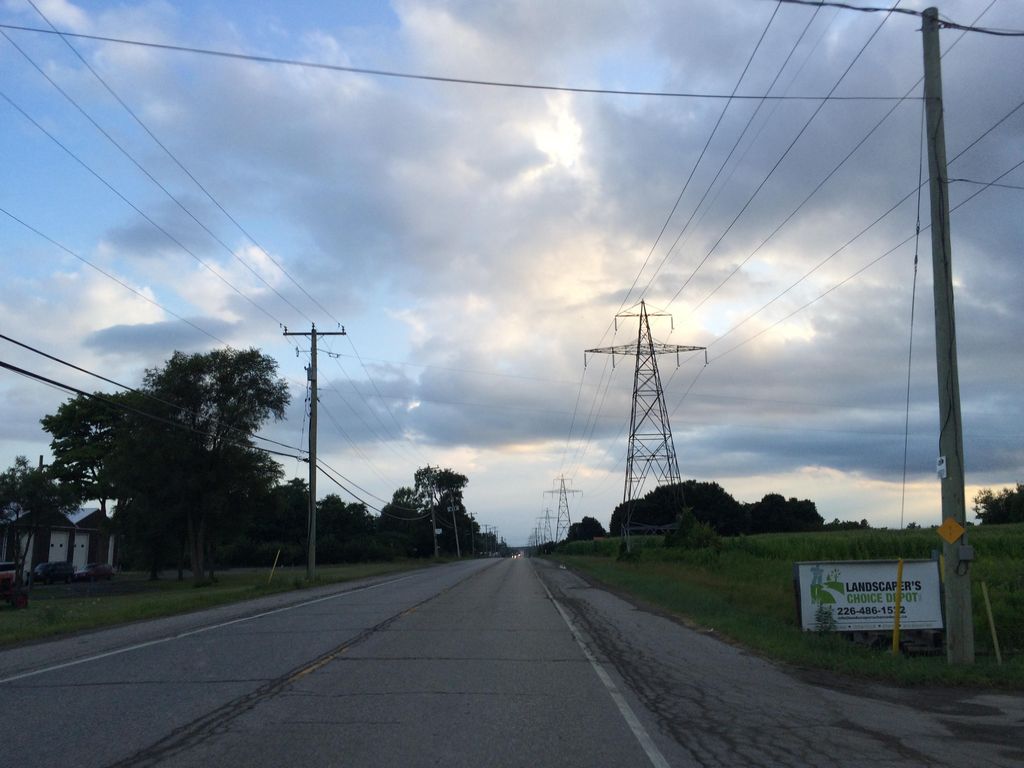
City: kitchener-waterloo